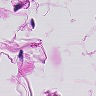
Metastatic tissue present: no